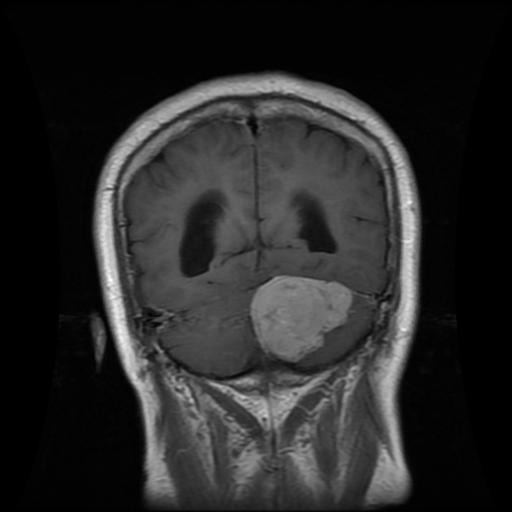
Label: meningioma